Question: Long time listener, first time caller, so be gentle with me.
I'm writing a 12-week rolling linear regression prediction onto pre-existing data and need a simpler way to "add on" 12 weeks of data.

The initial 12 rows show what I have so far, but what I need to do is add on 12 weeks rolling from the current week (I think I have that, aside from the <52 part) but I also need to add a week on for each of the different locations.
This is what I have so far:
'''
= Table.InsertRows(#"Grouped Rows",0,
{
[Sky Week=List.Max(#"Grouped Rows"[Sky Week])+1, Early Life Vol=null, LOCATION=Text.Combine(List.Range(#"Grouped Rows"[LOCATION], 2, 1)),Total Vol=null, Headcount=null],
[Sky Week=List.Max(#"Grouped Rows"[Sky Week])+2, Early Life Vol=null, LOCATION=Text.Combine(List.Range(#"Grouped Rows"[LOCATION], 2, 1)), Total Vol=null, Headcount=null],
[Sky Week=List.Max(#"Grouped Rows"[Sky Week])+3, Early Life Vol=null, LOCATION=Text.Combine(List.Range(#"Grouped Rows"[LOCATION], 2, 1)),Total Vol=null, Headcount=null],
[Sky Week=List.Max(#"Grouped Rows"[Sky Week])+4, Early Life Vol=null, LOCATION=Text.Combine(List.Range(#"Grouped Rows"[LOCATION], 2, 1)),Total Vol=null, Headcount=null],
[Sky Week=List.Max(#"Grouped Rows"[Sky Week])+5, Early Life Vol=null, LOCATION=Text.Combine(List.Range(#"Grouped Rows"[LOCATION], 2, 1)),Total Vol=null, Headcount=null],
[Sky Week=List.Max(#"Grouped Rows"[Sky Week])+6, Early Life Vol=null, LOCATION=Text.Combine(List.Range(#"Grouped Rows"[LOCATION], 2, 1)),Total Vol=null, Headcount=null],
[Sky Week=List.Max(#"Grouped Rows"[Sky Week])+7, Early Life Vol=null, LOCATION=Text.Combine(List.Range(#"Grouped Rows"[LOCATION], 2, 1)),Total Vol=null, Headcount=null],
[Sky Week=List.Max(#"Grouped Rows"[Sky Week])+8, Early Life Vol=null, LOCATION=Text.Combine(List.Range(#"Grouped Rows"[LOCATION], 2, 1)),Total Vol=null, Headcount=null],
[Sky Week=List.Max(#"Grouped Rows"[Sky Week])+9, Early Life Vol=null, LOCATION=Text.Combine(List.Range(#"Grouped Rows"[LOCATION], 2, 1)),Total Vol=null, Headcount=null],
[Sky Week=List.Max(#"Grouped Rows"[Sky Week])+10, Early Life Vol=null, LOCATION=Text.Combine(List.Range(#"Grouped Rows"[LOCATION], 2, 1)),Total Vol=null, Headcount=null],
[Sky Week=List.Max(#"Grouped Rows"[Sky Week])+11, Early Life Vol=null, LOCATION=Text.Combine(List.Range(#"Grouped Rows"[LOCATION], 2, 1)),Total Vol=null, Headcount=null],
[Sky Week=List.Max(#"Grouped Rows"[Sky Week])+12, Early Life Vol=null, LOCATION=Text.Combine(List.Range(#"Grouped Rows"[LOCATION], 2, 1)),Total Vol=null, Headcount=null]
})
'''
As you can see, this is unwieldy and probably very slow. And I need to do a new line for each site. The issue is, I don't want to have to keep adding these every time a new location pops up and, if possible, I'd like it to only show sites that have data for the past 12 weeks. As some weeks, there will be no data, and - therefore - the site will not show up.
I have tried list.generate, but I cannot for the life of me get my head around it. The actual prediction part I have in DAX and that works fine, it's just generating the underlying weeks and locations I'm struggling with. Any help would be immensely appreciated.
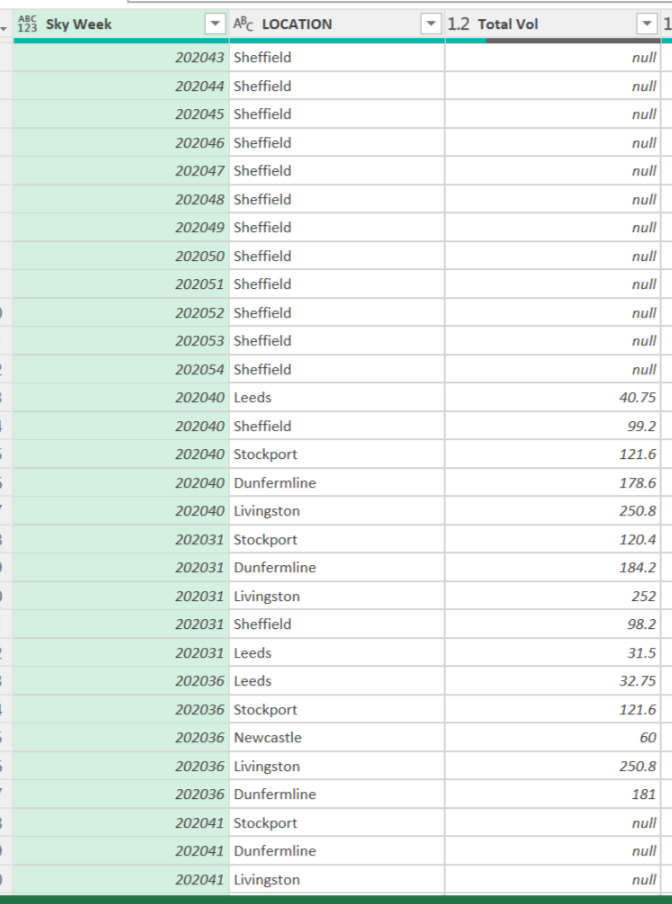
Answer: It might be easier to do generate all the rows you want and then left join your data onto that.
You can generate a new table in a cross join sort of process of adding columns of lists and then expanding them like this:
'''
let
YearTable = Table.FromColumns({{2019,2020}}, {"Year"}),
#"Added Weeks" = Table.AddColumn(YearTable, "Week", each {1..52}),
#"Expanded Week" = Table.ExpandListColumn(#"Added Weeks", "Week"),
#"Define Sky Week" = Table.AddColumn(#"Expanded Week", "Sky Week", each 100 * [Year] + [Week]),
#"Added Locations" = Table.AddColumn(#"Define Sky Week", "LOCATION", each {"Dunfermline", "Leeds", "Livingston", "Newcastle", "Sheffield", "Stockport"}),
#"Expanded Location" = Table.ExpandListColumn(#"Added Locations", "LOCATION")
in
#"Expanded Location"
'''
This gives a full list of each week for each year and each location you specify.
Then you can do Merge Queries and match on both the Sky Week and LOCATION columns (by holding down Ctrl to select more than one) and use a left outer join to bring over the Total Vol wherever it exists in the other query.